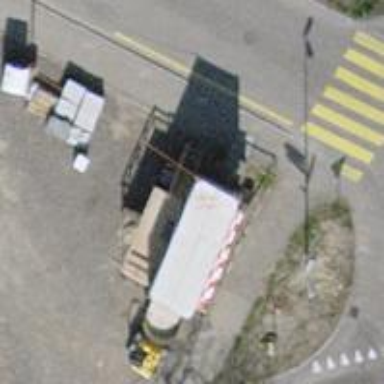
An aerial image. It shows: Street cabinet meant for power infrastructure.